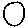
Label: moon